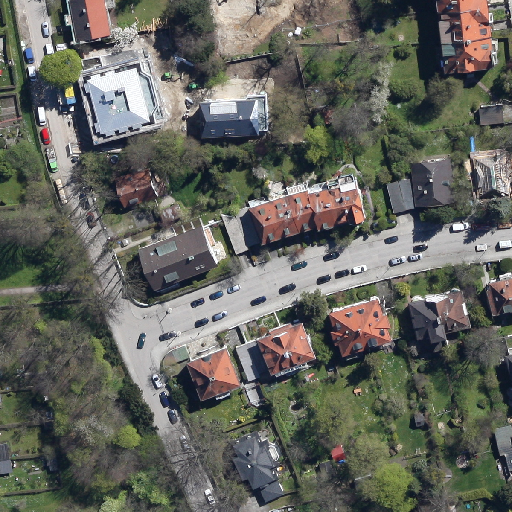
Referring expression: van